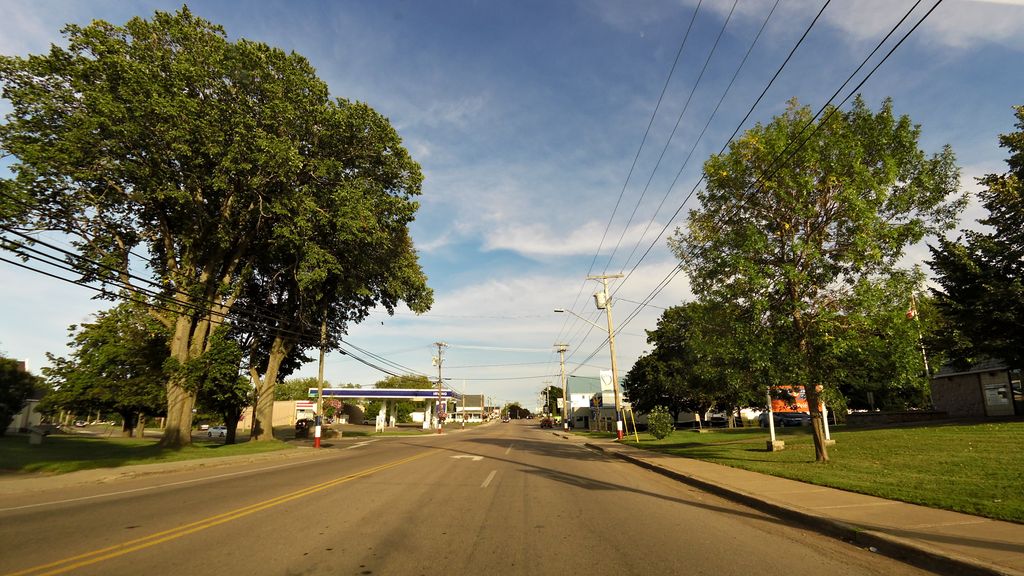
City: charlottetown